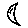
Label: moon